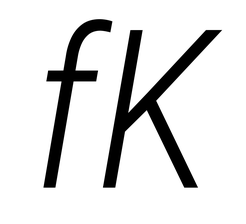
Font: Roboto-Italic_Condensed_Light_Italic